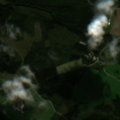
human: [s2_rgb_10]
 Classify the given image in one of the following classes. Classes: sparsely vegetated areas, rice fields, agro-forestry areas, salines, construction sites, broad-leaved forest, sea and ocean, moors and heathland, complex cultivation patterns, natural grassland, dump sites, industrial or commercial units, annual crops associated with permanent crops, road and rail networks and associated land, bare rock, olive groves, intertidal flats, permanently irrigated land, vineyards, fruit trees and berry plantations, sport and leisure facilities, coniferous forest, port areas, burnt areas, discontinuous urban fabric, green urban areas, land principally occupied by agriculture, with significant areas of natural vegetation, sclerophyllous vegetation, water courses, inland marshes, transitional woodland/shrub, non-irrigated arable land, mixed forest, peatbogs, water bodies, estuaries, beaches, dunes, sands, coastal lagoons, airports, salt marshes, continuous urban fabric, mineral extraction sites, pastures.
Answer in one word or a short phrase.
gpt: land principally occupied by agriculture, with significant areas of natural vegetation, coniferous forest, mixed forest, transitional woodland/shrub